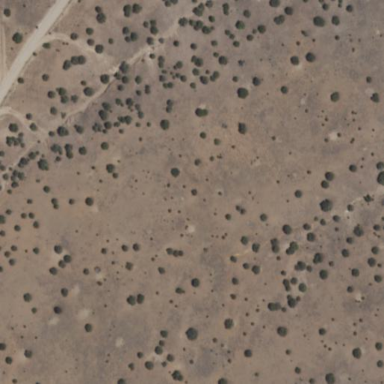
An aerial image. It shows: Area covered in scrub vegetation.